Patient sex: F
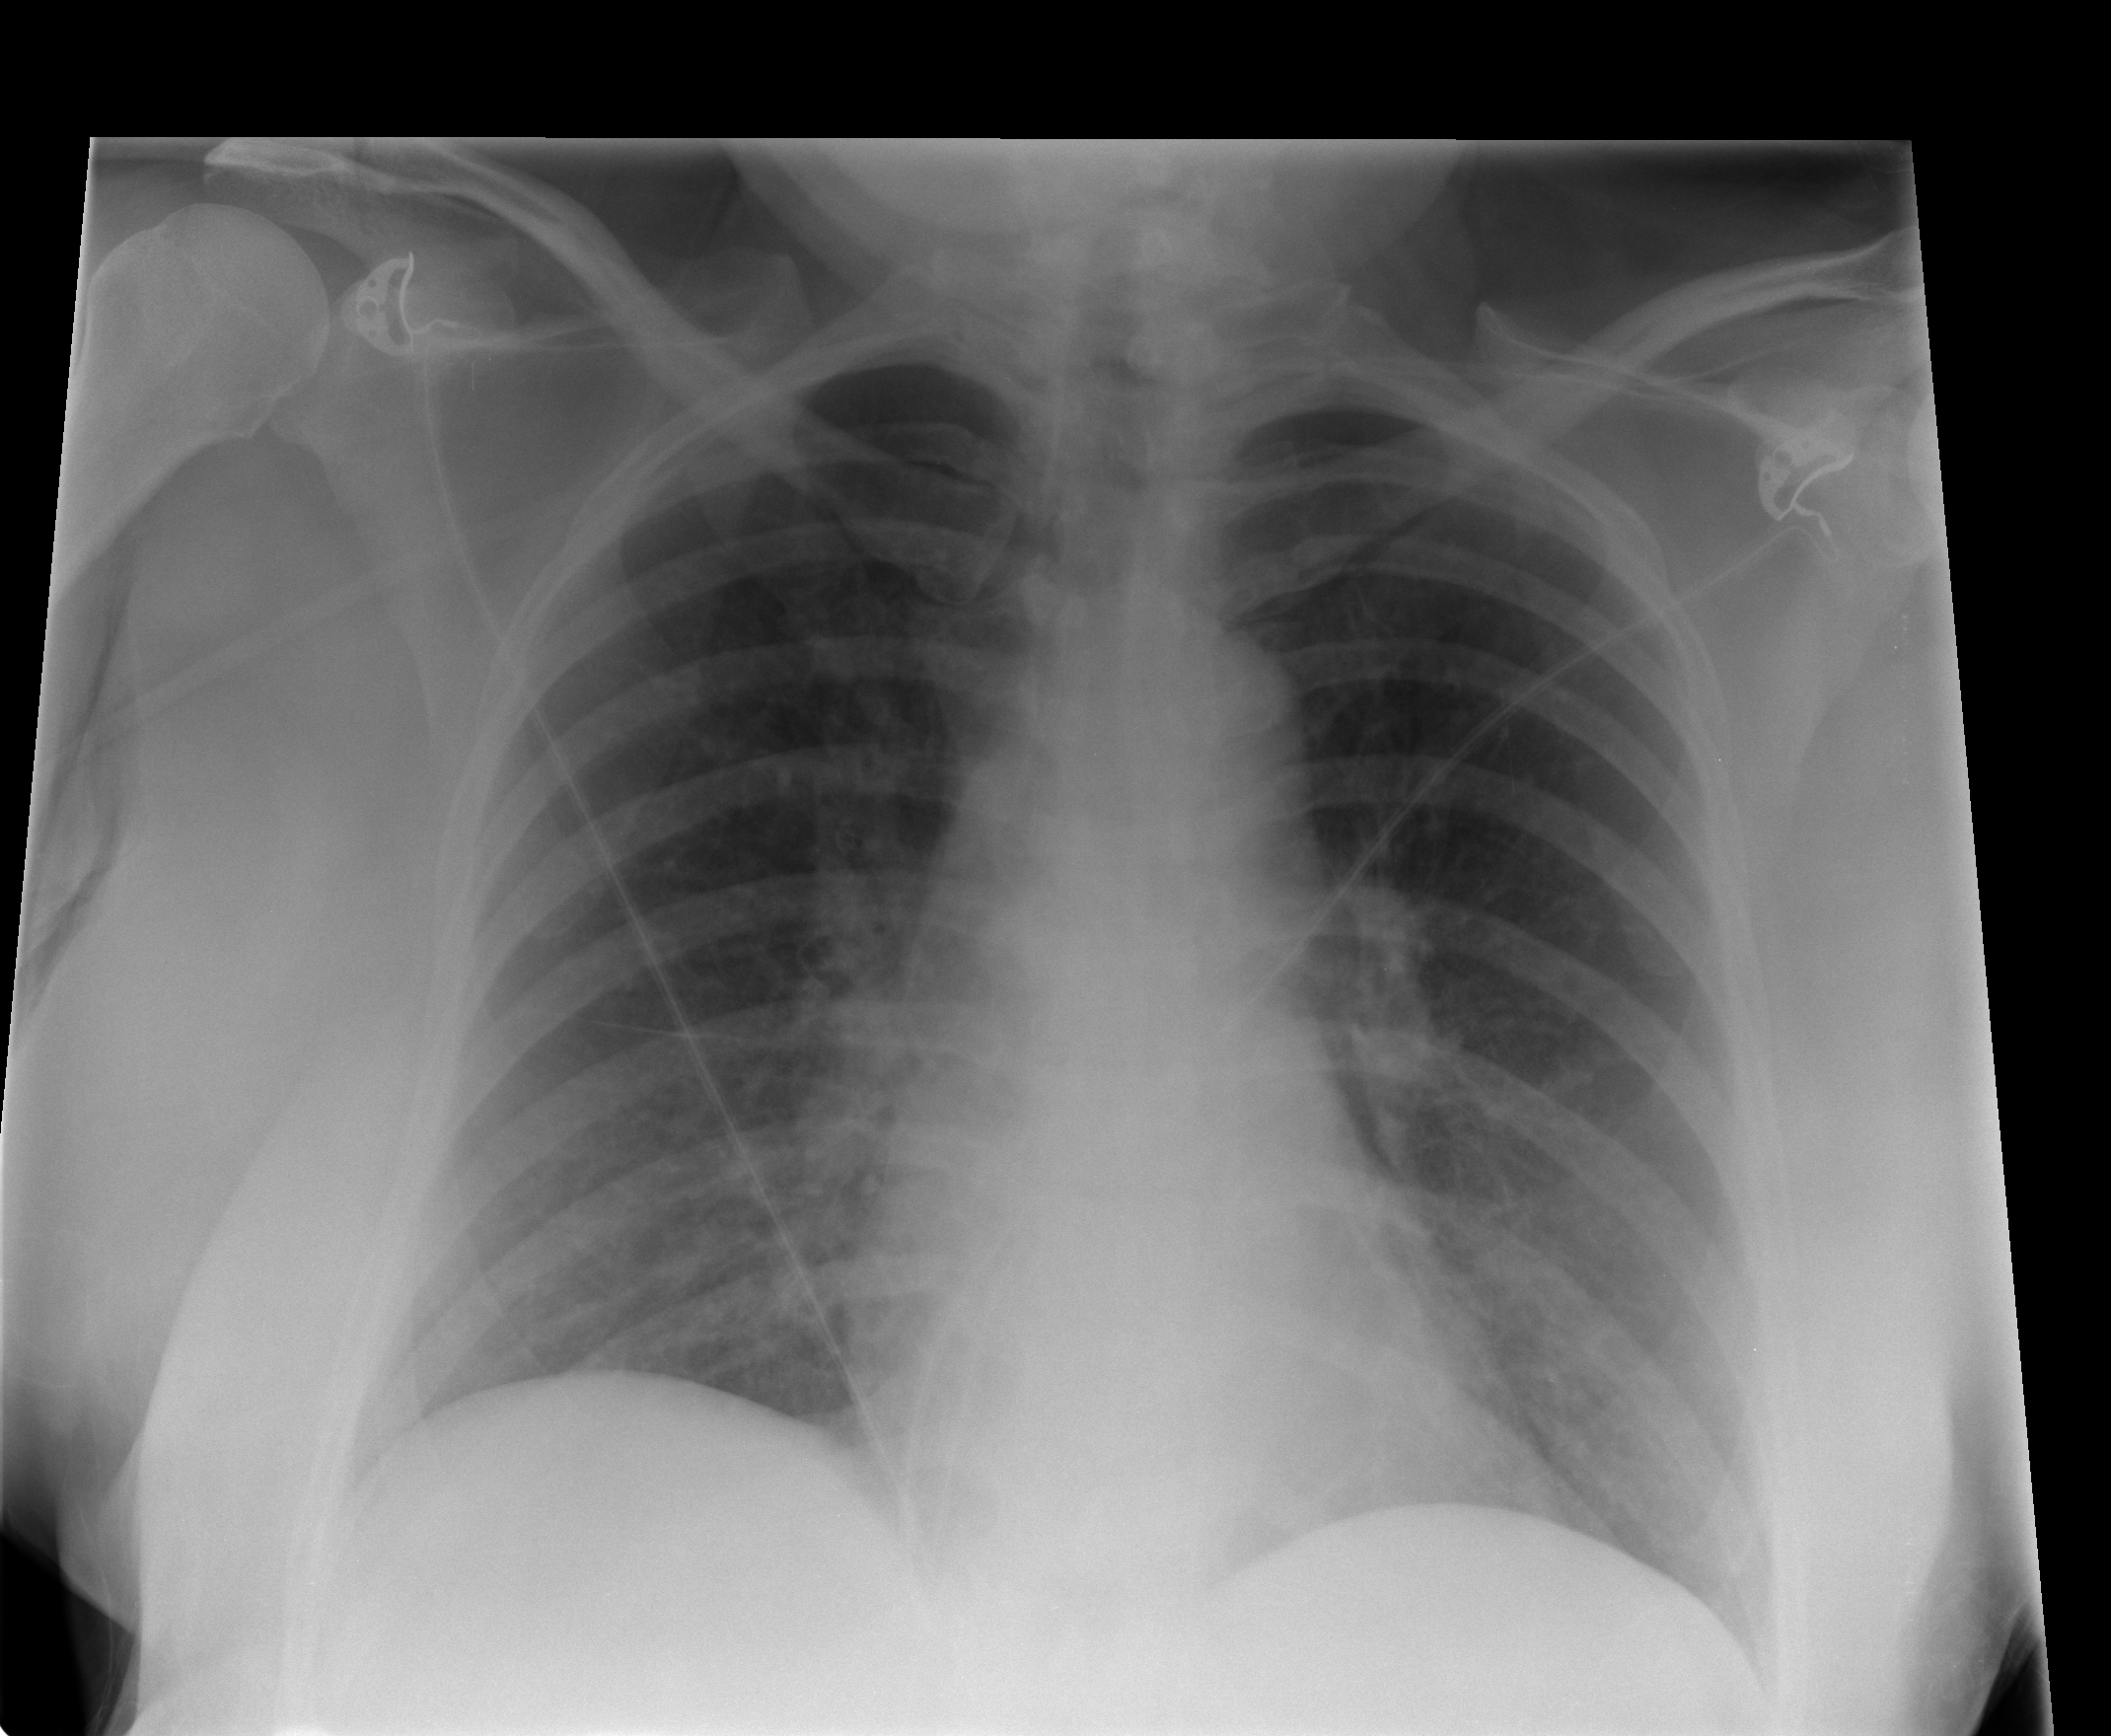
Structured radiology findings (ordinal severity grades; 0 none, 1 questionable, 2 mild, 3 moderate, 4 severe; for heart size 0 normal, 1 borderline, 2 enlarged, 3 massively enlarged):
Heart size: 0
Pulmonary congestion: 1
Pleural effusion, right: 0
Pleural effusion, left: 0
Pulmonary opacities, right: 0
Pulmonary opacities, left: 0
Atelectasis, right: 0
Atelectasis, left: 0